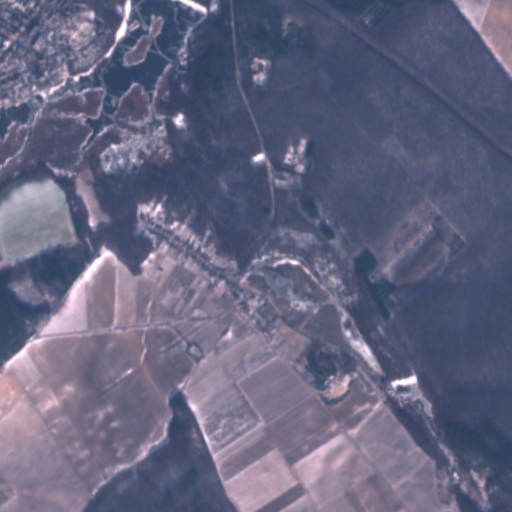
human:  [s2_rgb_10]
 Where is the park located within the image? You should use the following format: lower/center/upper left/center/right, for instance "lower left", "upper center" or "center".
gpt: The park is located in the upper left of the image.
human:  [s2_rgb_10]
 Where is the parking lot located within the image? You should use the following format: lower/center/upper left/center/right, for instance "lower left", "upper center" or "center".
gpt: The parking lot is located in the upper left of the image.
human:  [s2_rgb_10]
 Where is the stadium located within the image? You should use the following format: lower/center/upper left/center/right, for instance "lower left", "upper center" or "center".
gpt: The stadium is located in the upper left of the image.
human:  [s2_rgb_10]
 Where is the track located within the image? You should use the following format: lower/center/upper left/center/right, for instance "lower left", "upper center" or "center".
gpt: The track is located in the upper left of the image.
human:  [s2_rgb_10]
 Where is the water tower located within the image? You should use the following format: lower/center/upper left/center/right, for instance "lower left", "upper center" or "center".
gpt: The water tower is located in the upper left of the image.
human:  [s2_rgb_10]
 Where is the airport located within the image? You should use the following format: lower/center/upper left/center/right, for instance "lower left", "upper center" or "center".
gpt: There is no airport in the image.